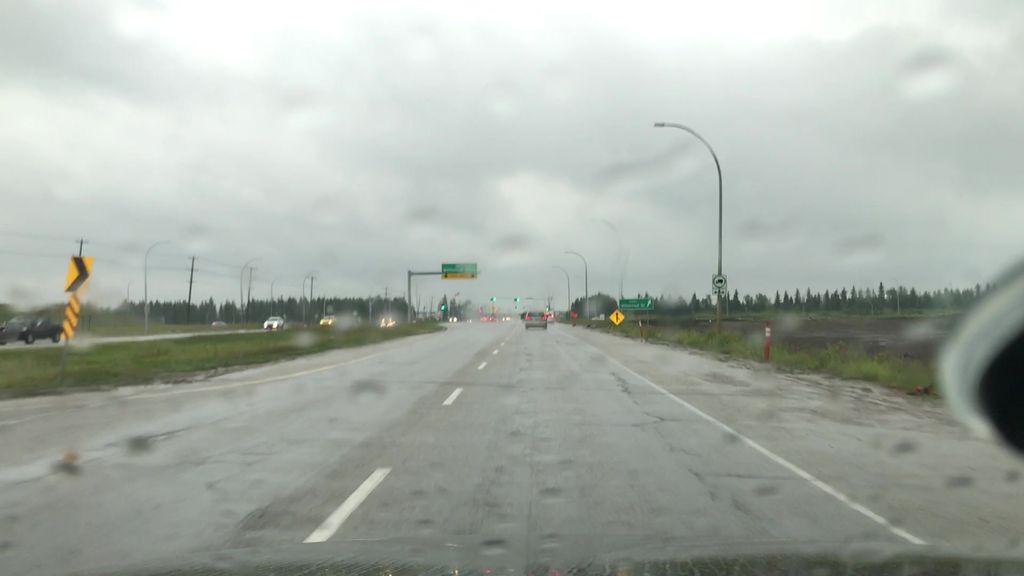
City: edmonton